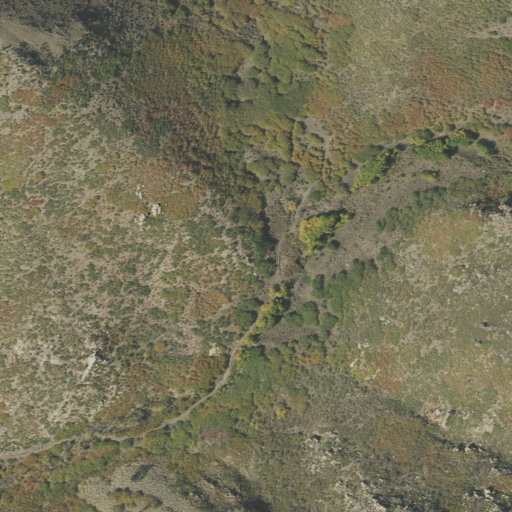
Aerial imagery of valley in Utah named Right Fork South Oak Brush Canyon containing shrub, deciduous forest, evergreen forest, woody wetlands, and mixed forest